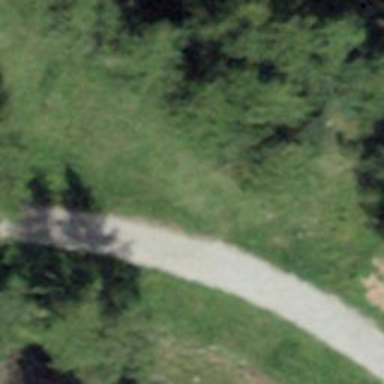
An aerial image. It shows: Bench.